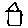
Label: house